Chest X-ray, PA view. Patient: 20 years old, sex F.
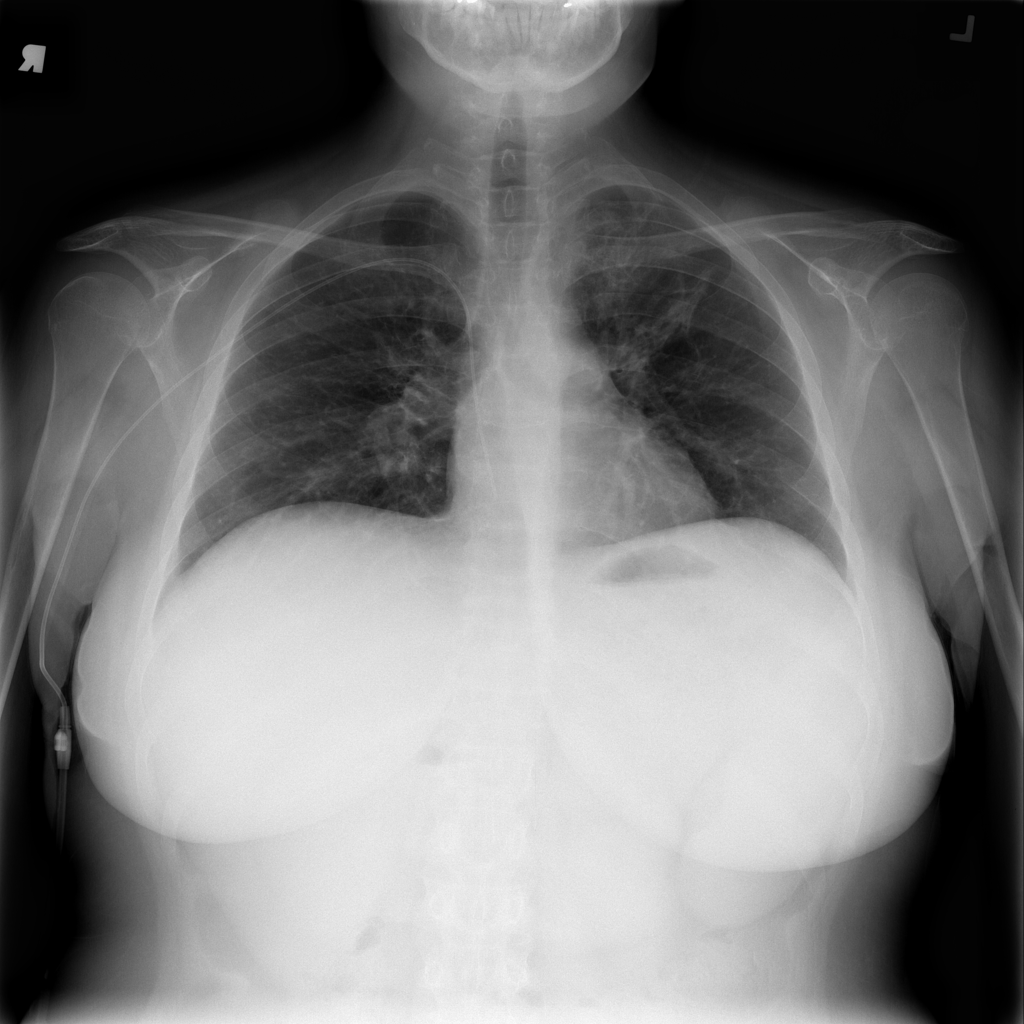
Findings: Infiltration